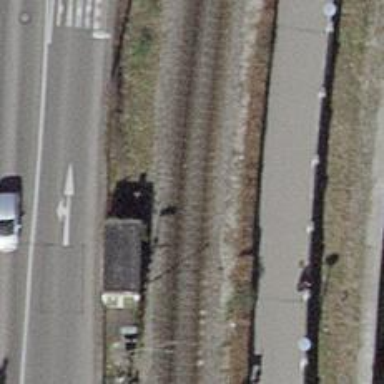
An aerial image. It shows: Railway signal.